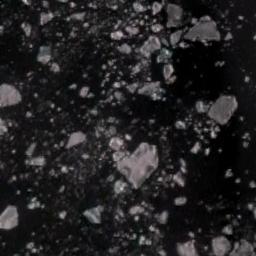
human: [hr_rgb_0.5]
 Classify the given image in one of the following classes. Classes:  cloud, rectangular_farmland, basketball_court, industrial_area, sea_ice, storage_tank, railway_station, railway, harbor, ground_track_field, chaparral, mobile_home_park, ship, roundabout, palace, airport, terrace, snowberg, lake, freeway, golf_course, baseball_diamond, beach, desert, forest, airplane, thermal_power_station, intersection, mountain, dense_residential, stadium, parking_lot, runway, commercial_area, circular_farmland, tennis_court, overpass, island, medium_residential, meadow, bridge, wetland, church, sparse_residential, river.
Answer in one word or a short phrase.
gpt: sea_ice